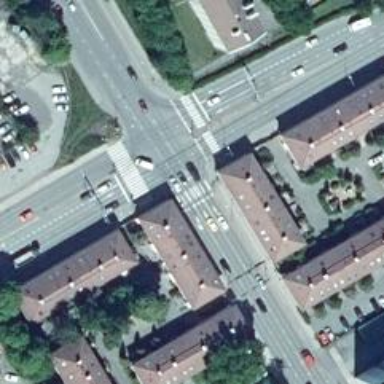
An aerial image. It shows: Crossing on asphalt cycleway.